Question: I have a main View Controller (ViewControllerA) which has a container with a child View Controller (ViewControllerB) inside with a few labels and buttons. During the app's usage, 'NSUserDefaults' will change and the labels in ViewControllerB need to be updated (simplified version).
I've got a method inside the ViewControllerB's class file which I can access from ViewControllerA however calling the method does not update the labels which I suspect is due to the 'self' reference. The method definitely fires and I've included ViewControllerB's class in the header of ViewControllerA etc.
'''
- (void)testingMethod{
if(![[NSUserDefaults standardUserDefaults] stringForKey:@"firstValue"]){
[[NSUserDefaults standardUserDefaults] setObject:@"0" forKey:@"firstValue"];
[[NSUserDefaults standardUserDefaults] setObject:@"0" forKey:@"secondValue"];
[[NSUserDefaults standardUserDefaults] setObject:@"Never" forKey:@"thirdValue"];
}
self.firstLabel.text = [[NSUserDefaults standardUserDefaults] stringForKey:@"firstValue"];
self.secondLabel.text = [[NSUserDefaults standardUserDefaults] stringForKey:@"secondValue"];
self.thirdLabel.text = [[NSUserDefaults standardUserDefaults] stringForKey:@"thirdValue"];
}
'''
The method is called from an 'IBAction' from within ViewControllerA's class like so:
'''
- (IBAction)doThis:(id)sender{
ViewControllerB * something;
something = [[ViewControllerB alloc] init];
[something testingMethod];
}
'''
My question then is how can I get those labels to change when calling that method from outside the class it was created in?
Interface builder example screenshot:

When the button is clicked, the label in the child view should update.
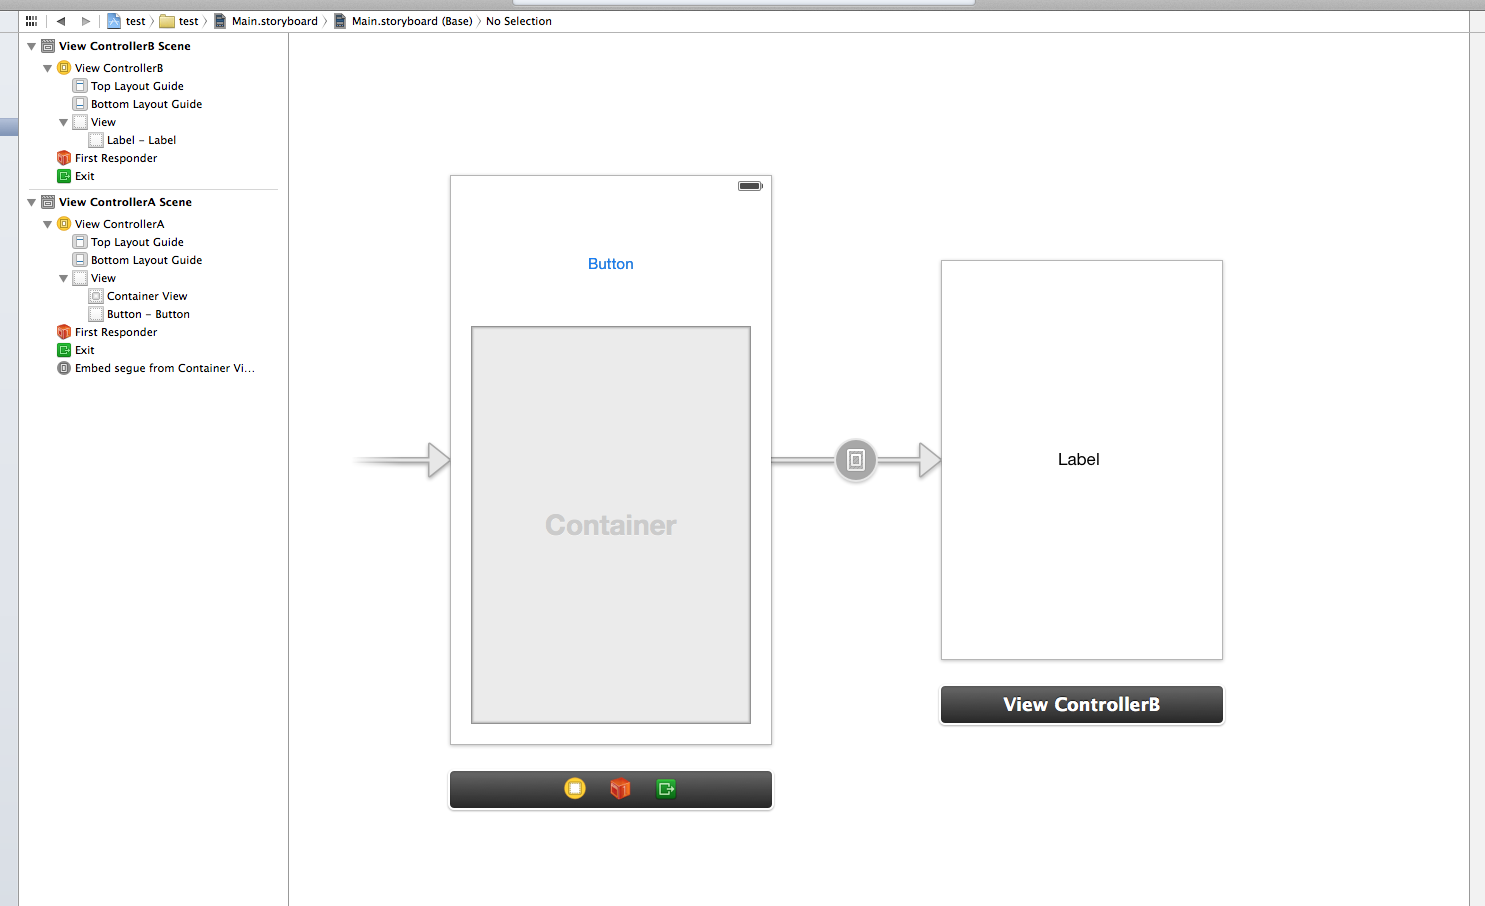
Answer: You don't call the testingMethod on the same instance than the one displayed. You need to have an ivar declared in your ViewController A, then you would have something like this
In ViewController A.h
'''
@class ViewControllerB;
@interface ViewControllerA : UIViewController
{
ViewControllerB *viewControllerB;
}
'''
In ViewController A.m
'''
//Add this method to get the viewControllerB instance
-(void)prepareForSegue:(UIStoryboardSegue *)segue sender:(id)sender
{
//This identifier is set in the storyboard, in the attribute inspector of the segue
if([[segue identifier] isEqualToString:@"segueVCB"])
{
viewControllerB = [segue destinationViewController];
}
}
- (IBAction)doThis:(id)sender{
[viewControllerB testingMethod];
}
'''
Basically, imagine your viewControllerA is your car and viewControllerB is your headlights. You want to turn on the headlights by clicking a button. You added correctly the headlights to your car, but when you click the button you create another headlight that is never added and you expect the one on your car to lights on. That does not make any sense. You need to have one pair of headlights and to activate those when you click the button.